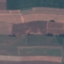
Land use / land cover: AnnualCrop